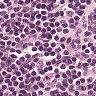
Metastatic tissue present: no